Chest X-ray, PA view. Patient: 53 years old, sex M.
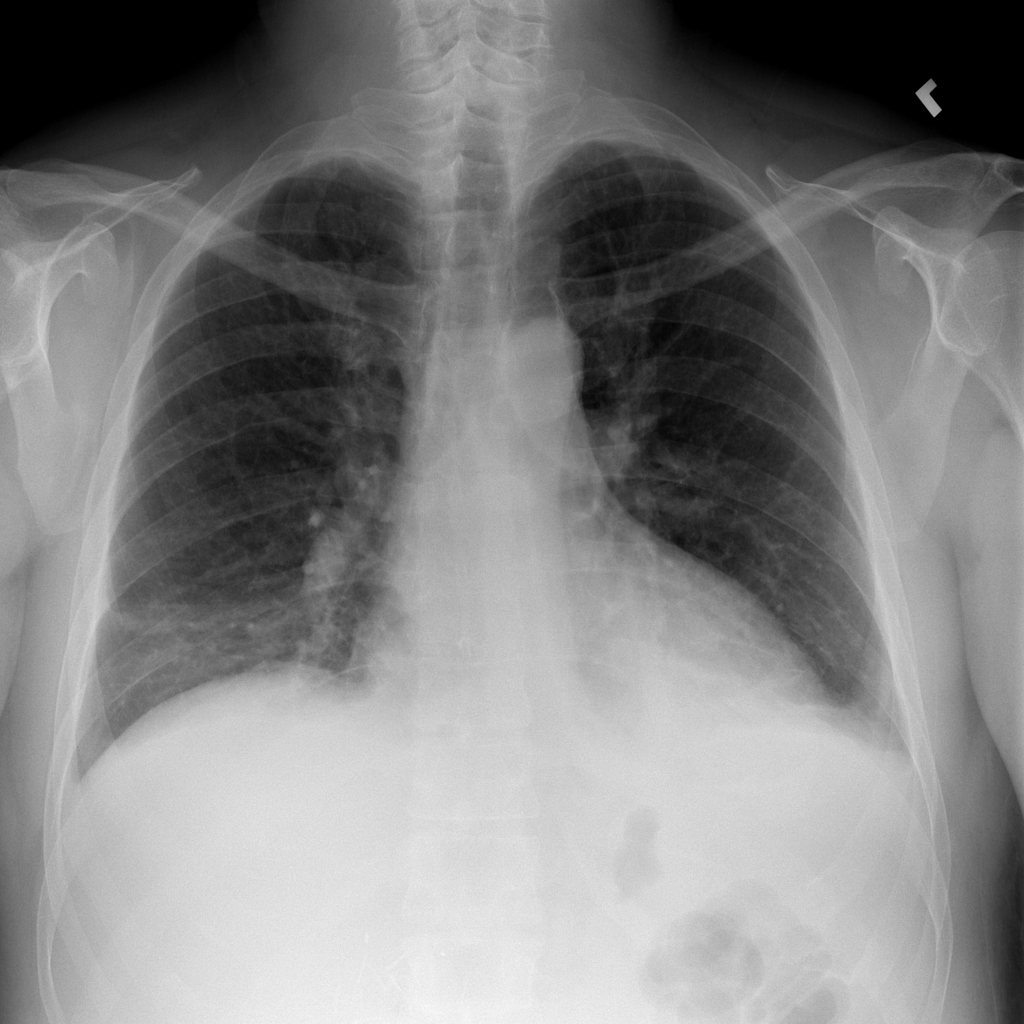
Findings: Atelectasis, Effusion, Infiltration